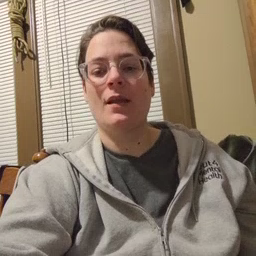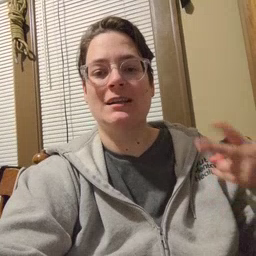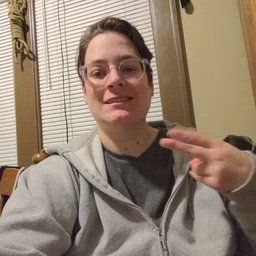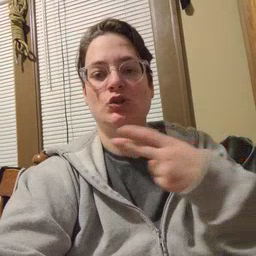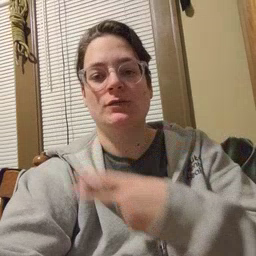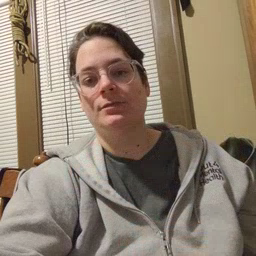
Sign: scissors